Question: I am running the same servlet application in both Apache Tomcat and GlassFish servers.
I wanted to see the ServletConfig and ServletContext implementation class names.
Surprisingly, I found that GlassFish is also using from Apache Tomcat's catalina classes. Is my observation correct? If yes, why isn't GlassFish using its own servlet implementation classes?
<URL>
[
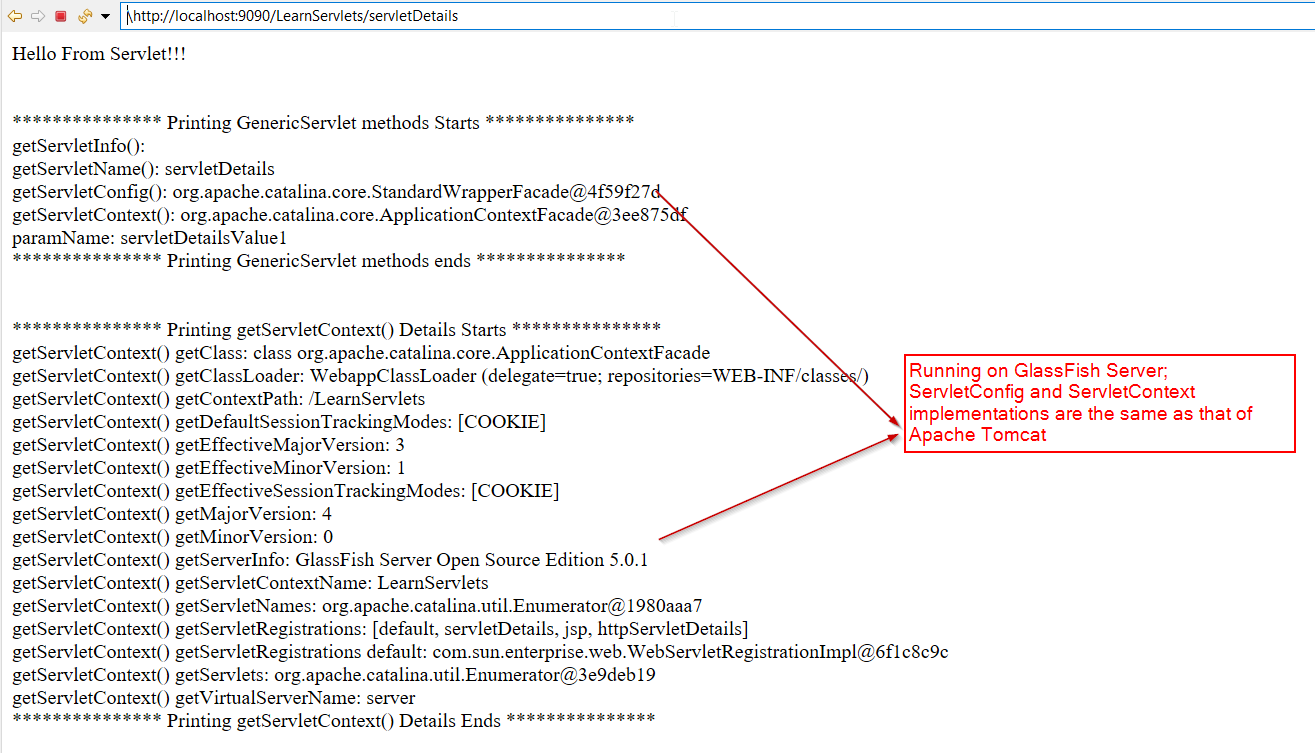
Answer: According to <URL> the Glassfish web container is a fork of Tomcat 5.5. Therefore it uses the same package names, although Tomcat's code has evolved a lot since the fork.